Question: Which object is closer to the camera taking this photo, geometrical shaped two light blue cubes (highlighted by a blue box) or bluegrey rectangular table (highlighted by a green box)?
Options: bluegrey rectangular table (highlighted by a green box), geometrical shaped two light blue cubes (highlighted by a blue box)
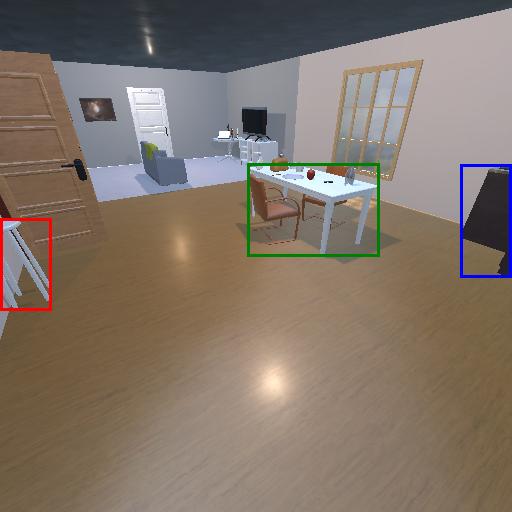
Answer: bluegrey rectangular table (highlighted by a green box)